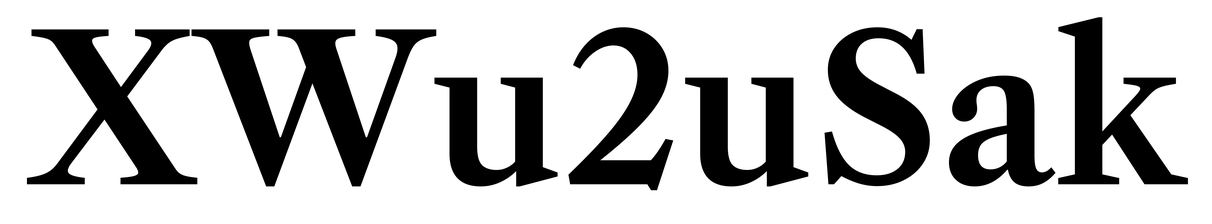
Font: LibreCaslonText_SemiBold